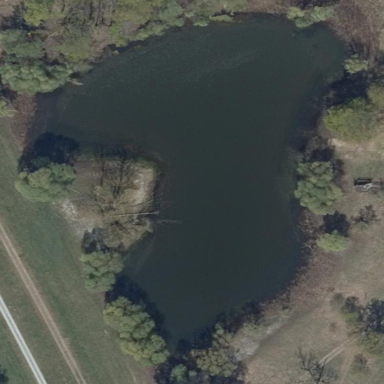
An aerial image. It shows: Oxbow water feature in natural setting.